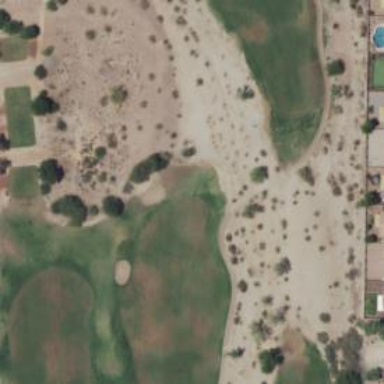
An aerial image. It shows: Golf tee on grassy land.